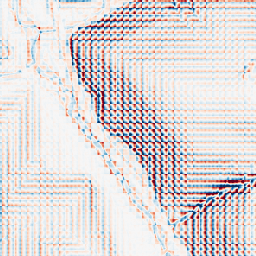
Category: wavelet
Decomposition family: wavelet_biorthogonal
Decomposition parameters: wavelet: bior1.3
level: 3
Upsampling method: sinc_hamming
Upsampling parameters: scale: 4
kernel_size: 4
Upsampling scale: 4